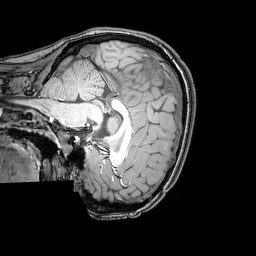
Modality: T1w
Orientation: sagittal
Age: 25
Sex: female
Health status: healthy
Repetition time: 0.081 s
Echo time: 0.037 s